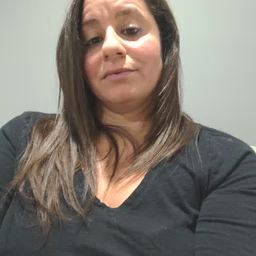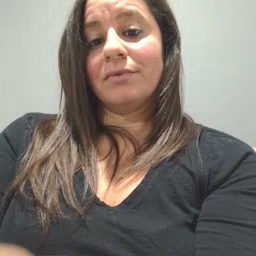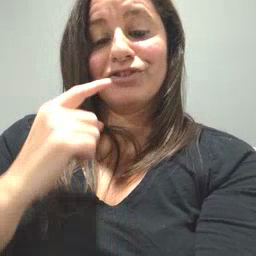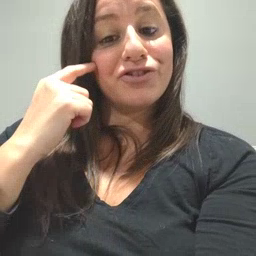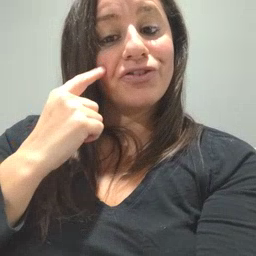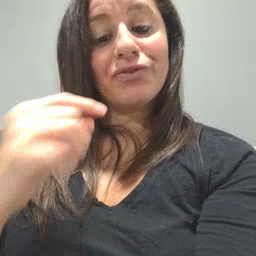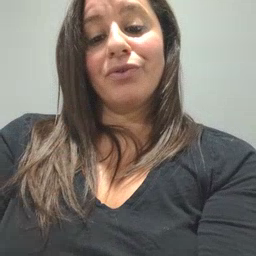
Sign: cheek